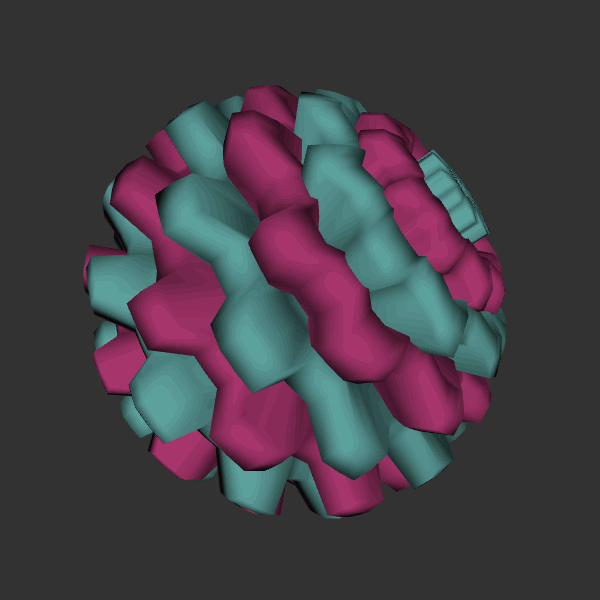
Background: dark